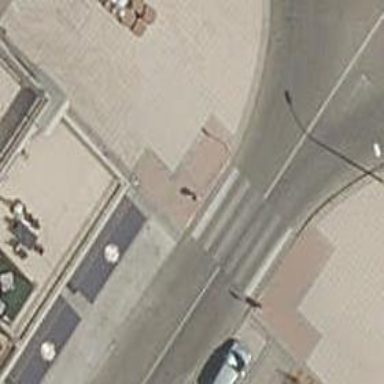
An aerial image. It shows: Marked road crossing.